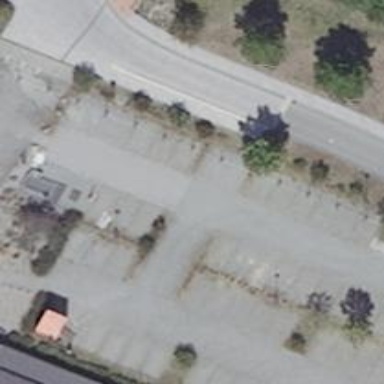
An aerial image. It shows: Parking aisle designated as service road.